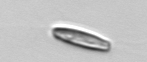
Label: Chrysochromulina